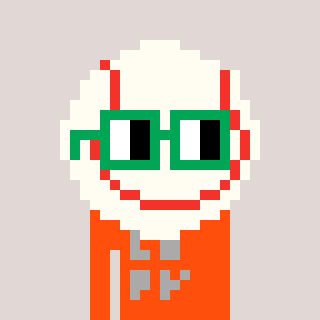
a pixel art character with square green glasses, a baseball ball-shaped head and a orange-colored body on a warm background